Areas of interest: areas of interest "Scenic Spot"
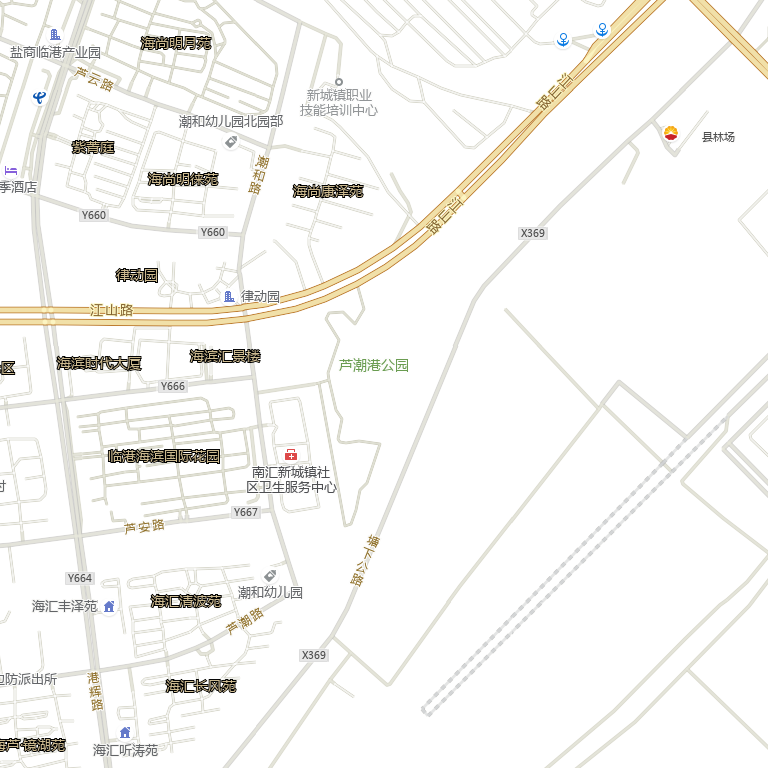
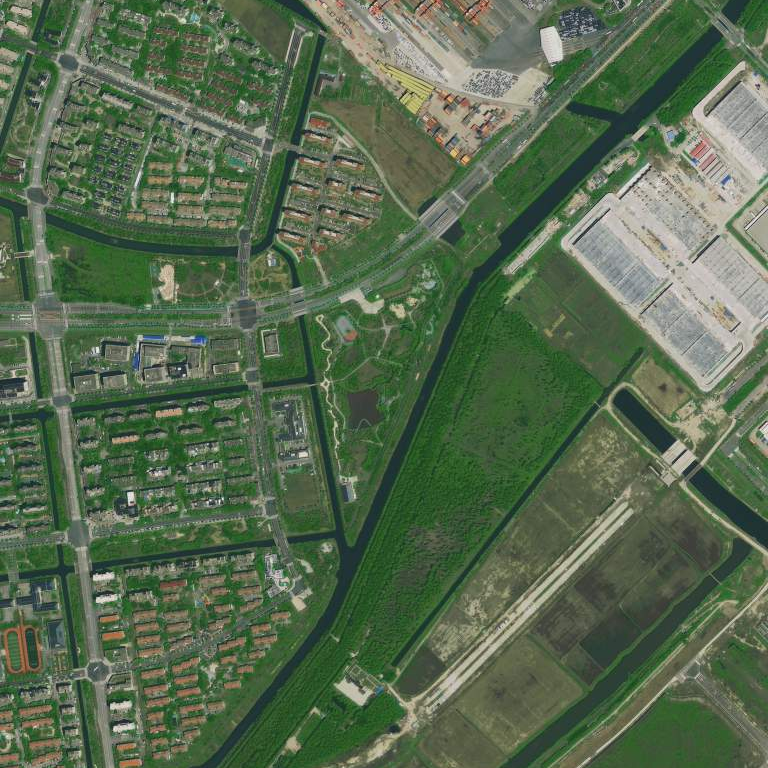